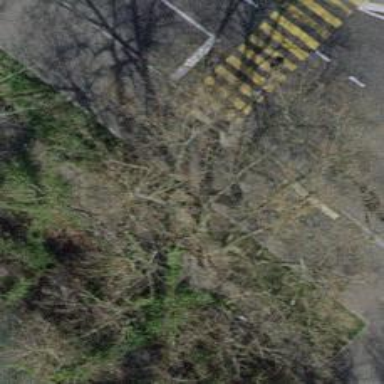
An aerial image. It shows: Footway with asphalt surface featuring zebra crossing.